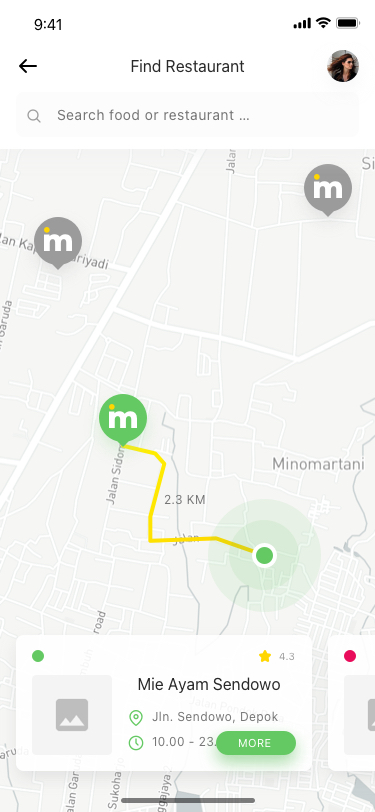
Text in this UI design:
2.3 KM
Jln. Sendowo, Depok
Mie Ayam Sendowo
10.00 - 23.00 WIB
4.3
MORE
Find Restaurant
Search food or restaurant …